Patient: sex M, age 62
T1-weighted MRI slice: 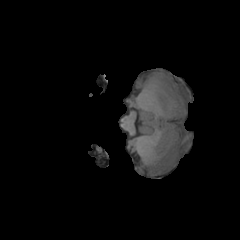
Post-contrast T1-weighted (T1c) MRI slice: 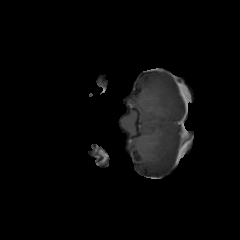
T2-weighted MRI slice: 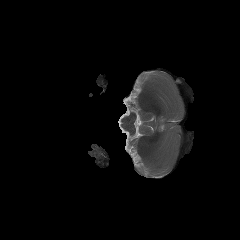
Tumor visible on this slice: no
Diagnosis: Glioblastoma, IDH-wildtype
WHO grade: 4